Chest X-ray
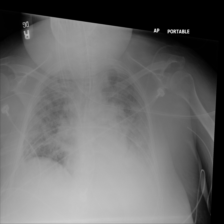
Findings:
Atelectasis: negative
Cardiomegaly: negative
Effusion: negative
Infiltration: negative
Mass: negative
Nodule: negative
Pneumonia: negative
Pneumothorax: negative
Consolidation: positive
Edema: positive
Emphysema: negative
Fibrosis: negative
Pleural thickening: negative
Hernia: negative